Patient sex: F
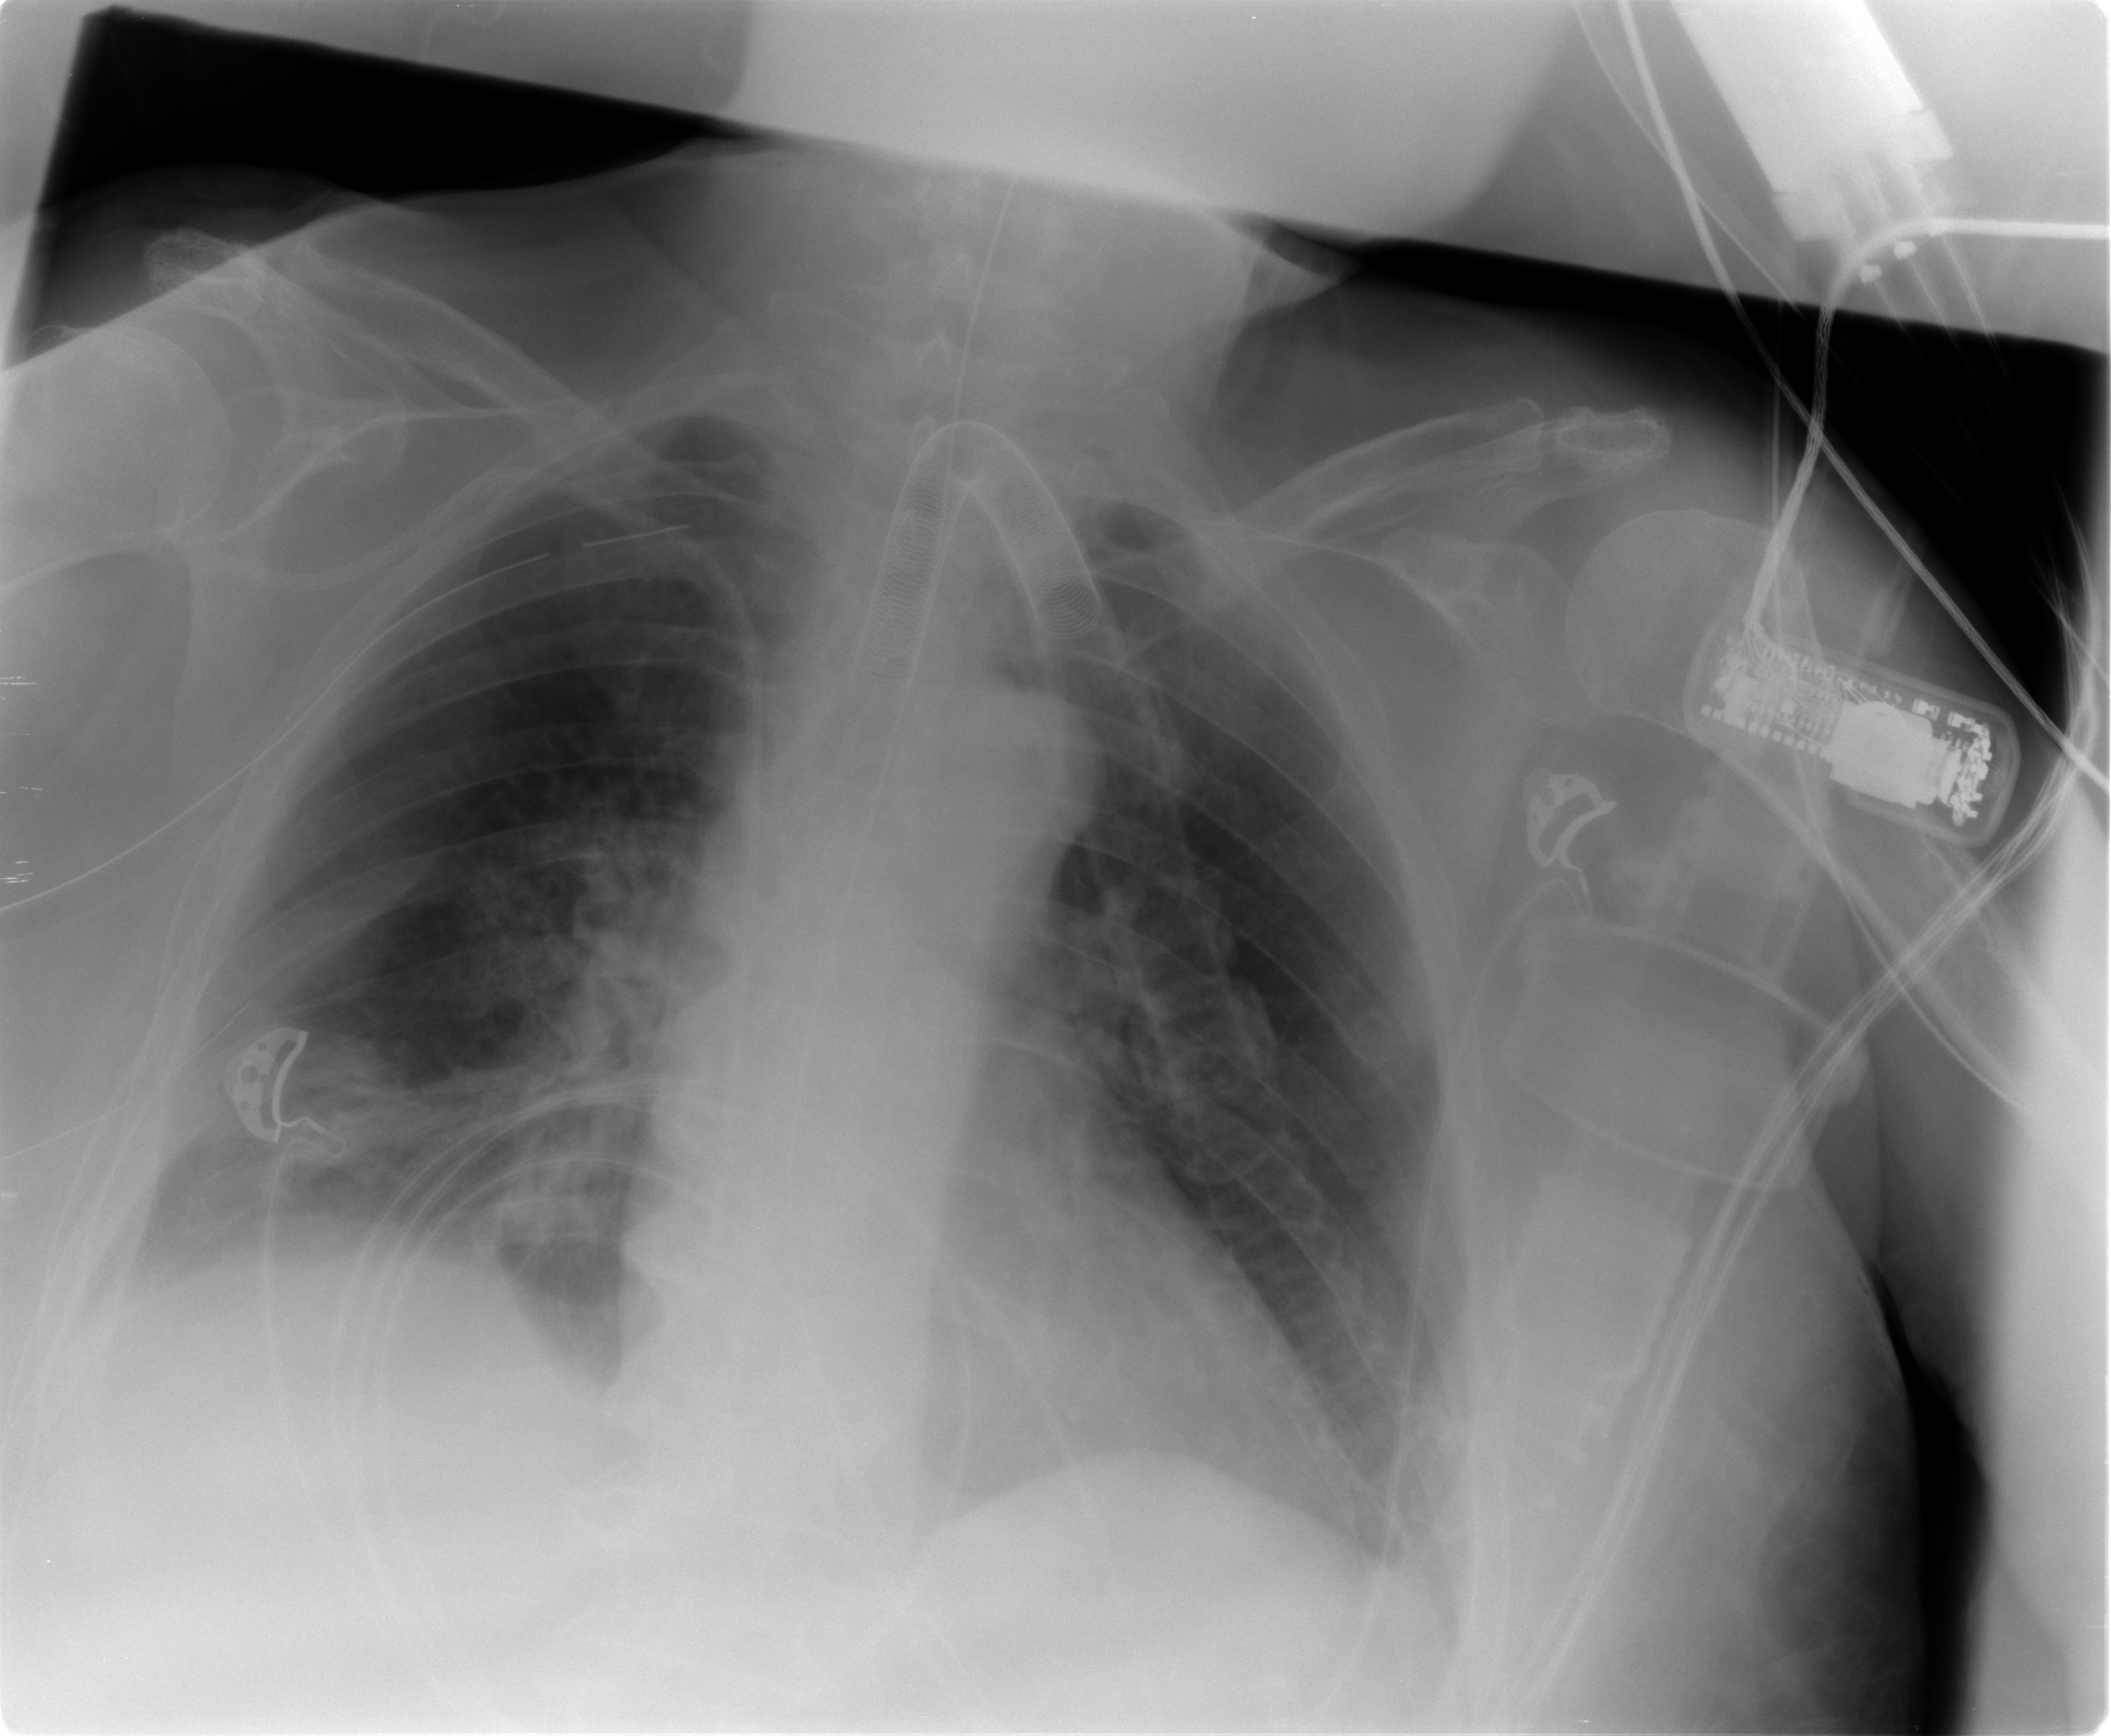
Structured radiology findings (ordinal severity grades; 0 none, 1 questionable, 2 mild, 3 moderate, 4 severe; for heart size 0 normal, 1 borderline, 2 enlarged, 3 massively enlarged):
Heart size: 0
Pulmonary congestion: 2
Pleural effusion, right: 1
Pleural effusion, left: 0
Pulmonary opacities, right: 0
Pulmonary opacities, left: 0
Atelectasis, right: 2
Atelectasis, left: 2